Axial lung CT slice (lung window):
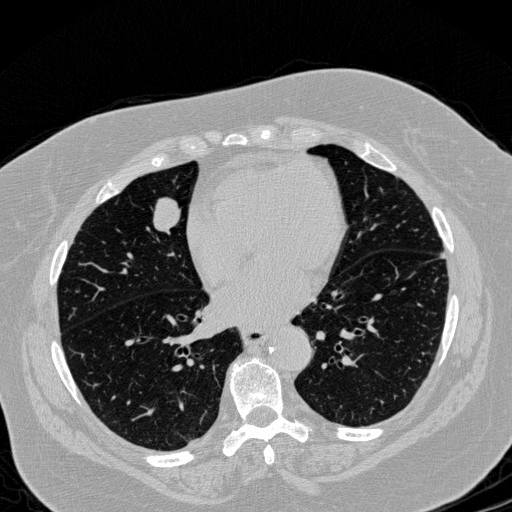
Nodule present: yes
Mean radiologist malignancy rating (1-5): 4